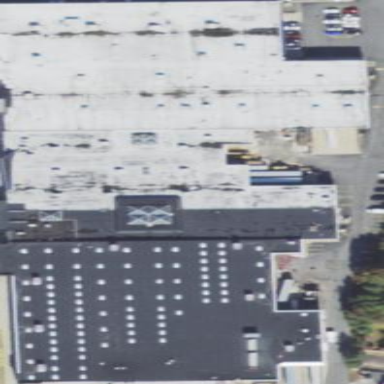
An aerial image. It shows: Retail building.